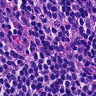
Metastatic tissue present: no